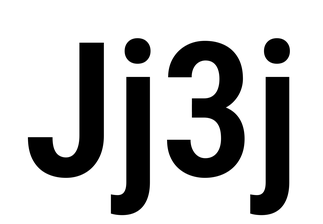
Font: Roboto_Condensed_SemiBold